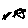
Label: star